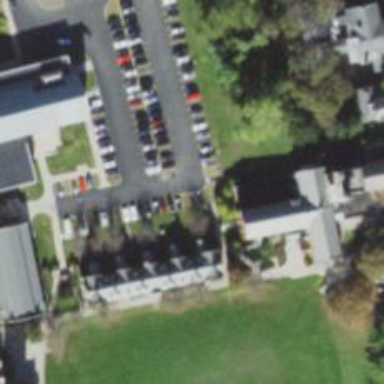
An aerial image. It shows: Parking space.